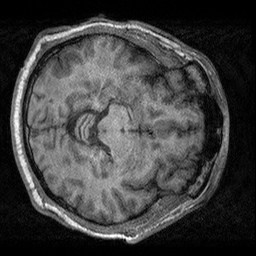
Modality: T1w
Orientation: axial
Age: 29
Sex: male
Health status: healthy
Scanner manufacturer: siemens
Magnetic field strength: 3 T
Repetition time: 2.3 s
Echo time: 0.00303 s